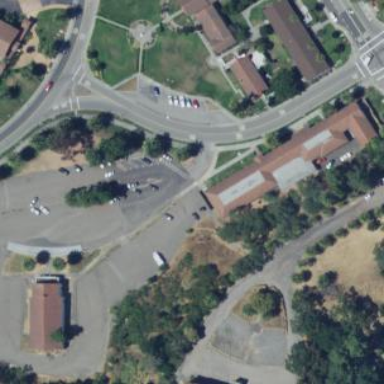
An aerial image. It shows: Community center building.